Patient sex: F
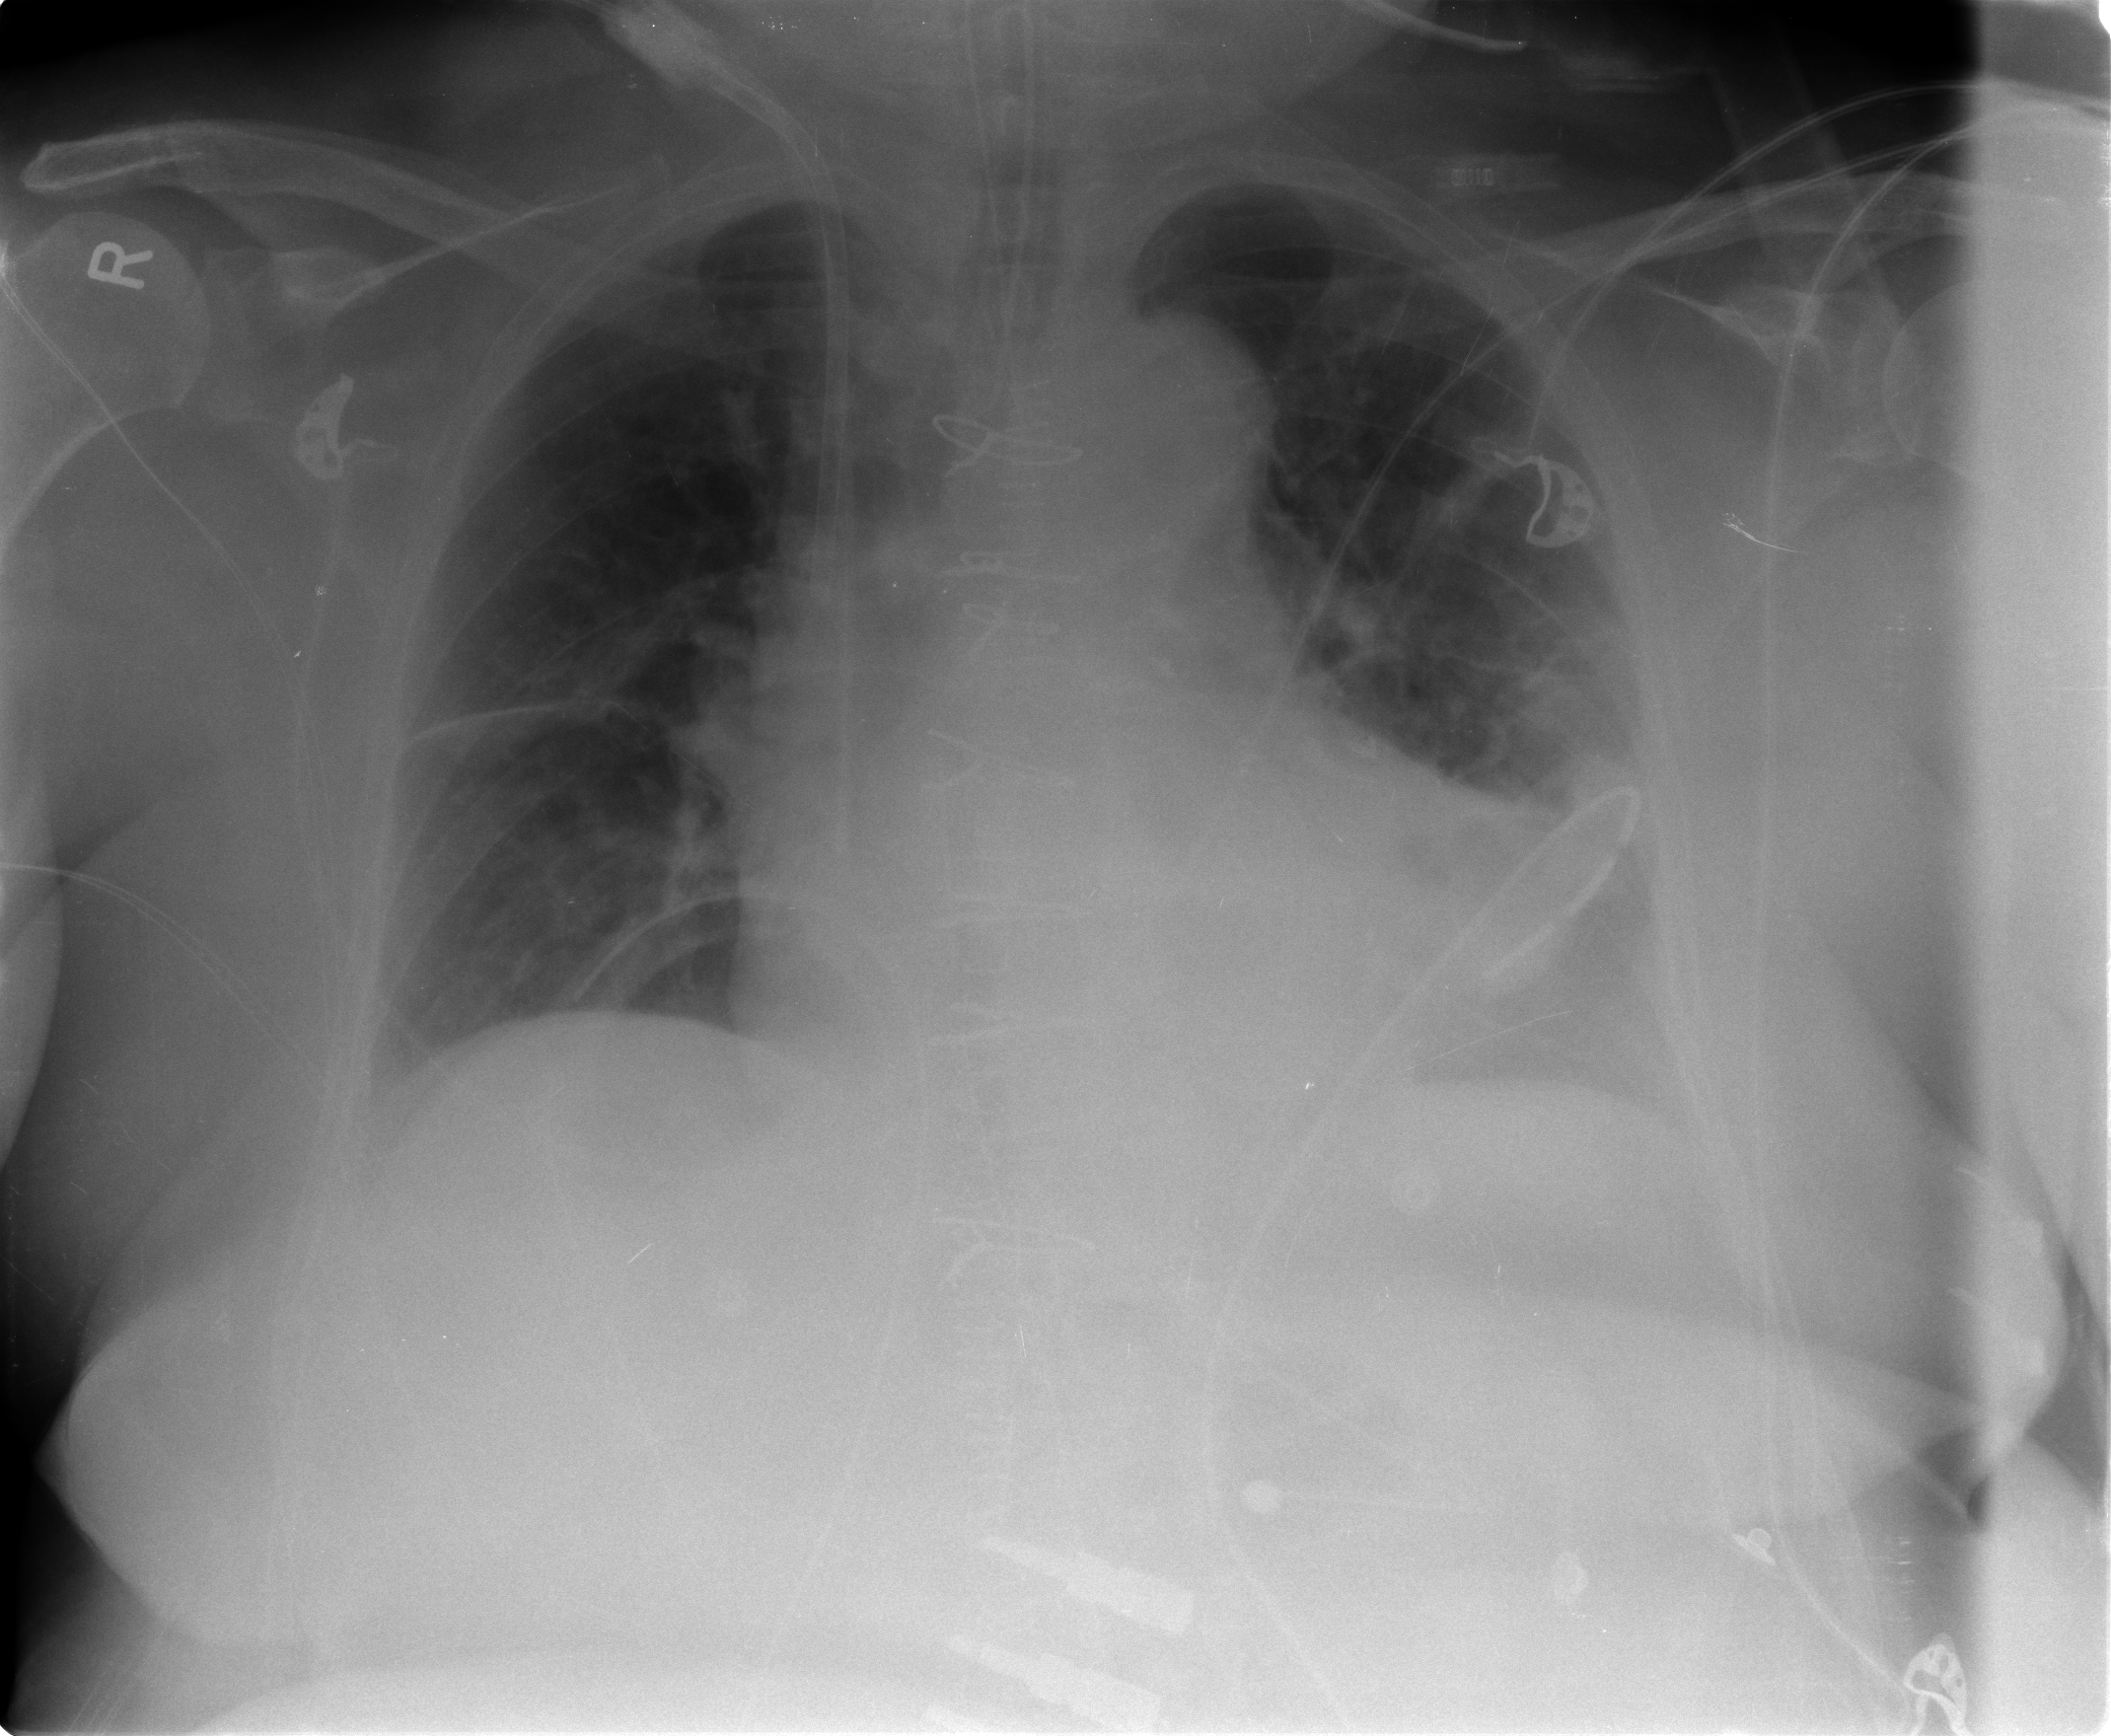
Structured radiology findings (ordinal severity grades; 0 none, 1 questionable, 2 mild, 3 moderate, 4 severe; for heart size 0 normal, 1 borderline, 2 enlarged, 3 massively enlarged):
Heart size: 2
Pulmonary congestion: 0
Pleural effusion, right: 0
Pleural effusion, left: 2
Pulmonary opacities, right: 0
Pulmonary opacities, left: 0
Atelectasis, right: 2
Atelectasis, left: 2